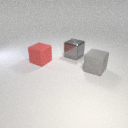
large red rubber cube to the left of large gray rubber cube